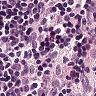
Metastatic tissue present: no